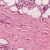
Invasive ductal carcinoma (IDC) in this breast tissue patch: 1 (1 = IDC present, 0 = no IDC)